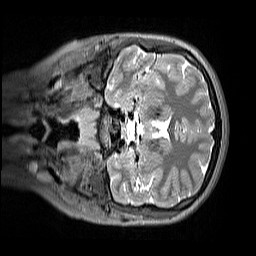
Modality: T2w
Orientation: coronal
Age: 12
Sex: female
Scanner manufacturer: siemens
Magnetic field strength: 3 T
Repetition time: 3.2 s
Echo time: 0.408 s